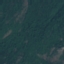
Land use / land cover: Forest